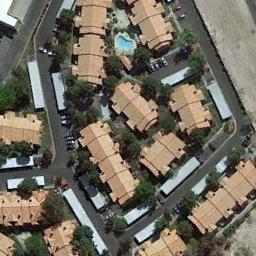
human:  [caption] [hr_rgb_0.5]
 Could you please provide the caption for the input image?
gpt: There are many cars in the middle residential area .

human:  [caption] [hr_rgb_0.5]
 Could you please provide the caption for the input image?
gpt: The medium residential is next to the road and some trees .

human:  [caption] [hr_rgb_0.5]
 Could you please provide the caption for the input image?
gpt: Most of the houses are red .

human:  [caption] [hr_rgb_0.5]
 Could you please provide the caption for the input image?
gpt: The medium residential area has some orange villas and some trees are among these houses .

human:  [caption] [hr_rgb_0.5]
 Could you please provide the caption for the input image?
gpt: There are some brown buildings on the medium residential area .